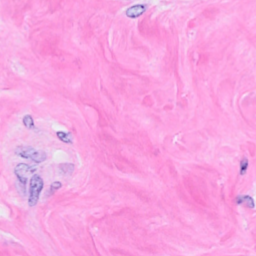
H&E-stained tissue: Breast